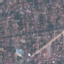
Land use / land cover: Residential